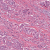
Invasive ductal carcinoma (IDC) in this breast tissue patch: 1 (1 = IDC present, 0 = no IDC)